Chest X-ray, AP view. Patient: 54 years old, sex M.
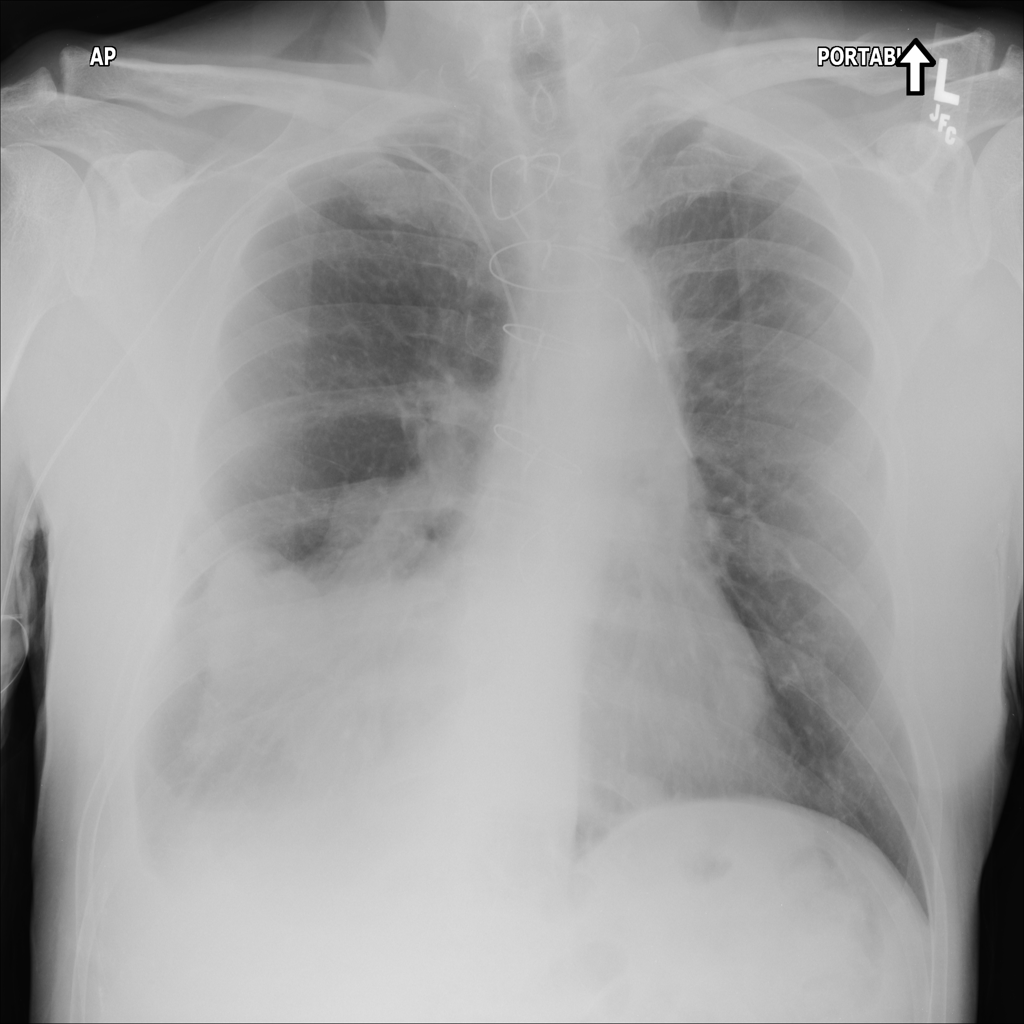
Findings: Effusion